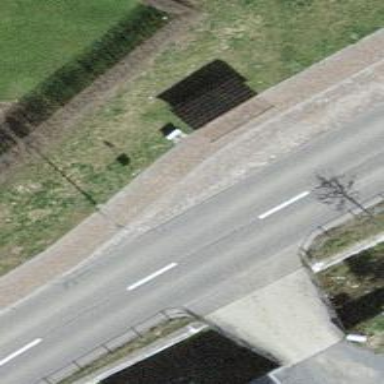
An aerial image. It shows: Asphalt road classified as tertiary.